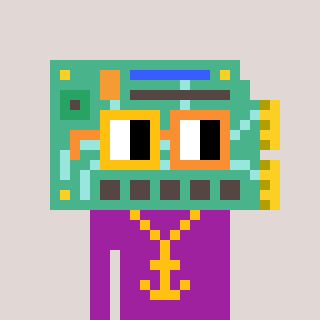
a pixel art character with square yellow and orange glasses, a chipboard-shaped head and a magenta-colored body on a warm background